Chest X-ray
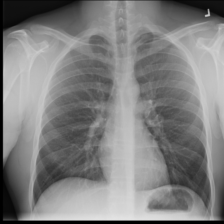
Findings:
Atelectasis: negative
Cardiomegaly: negative
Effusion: negative
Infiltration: positive
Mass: negative
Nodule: negative
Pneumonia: negative
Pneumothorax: negative
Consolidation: negative
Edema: negative
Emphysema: negative
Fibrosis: negative
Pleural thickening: negative
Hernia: negative